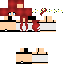
A female human skin with dark skin, wearing red long hair dressed in a red hoodie and red pants, featuring a closed mouth.